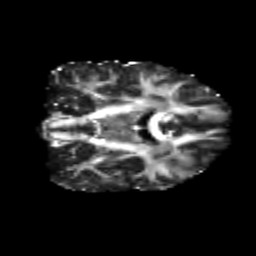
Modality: FA
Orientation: coronal
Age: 24
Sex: female
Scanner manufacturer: siemens
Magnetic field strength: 3 T
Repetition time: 3.5 s
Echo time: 0.125 s